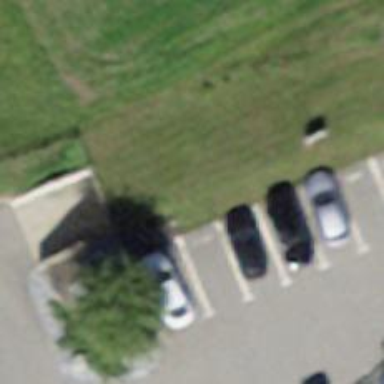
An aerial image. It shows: Charging station.